Field crop: maize
Growth stage: 2
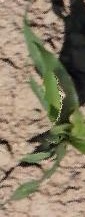
Species: maize